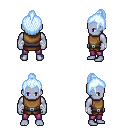
a pixel art fantasy rpg character, male body template, dark elf, purple skin, leather chest armor, magenta pants, white cyan short topknot hairstyle, white cloth bandages, four views (front, back, left, right), 2x2 character sprite sheet, small pixel art, hard edges, no anti-aliasing